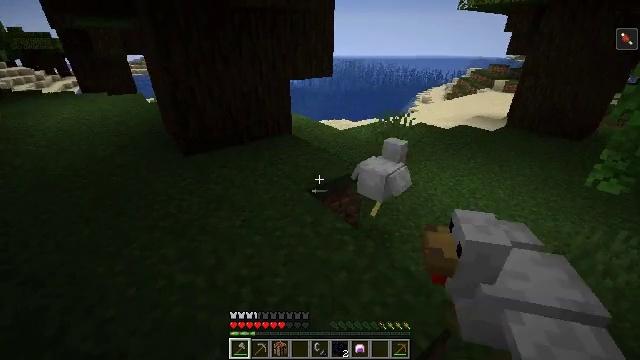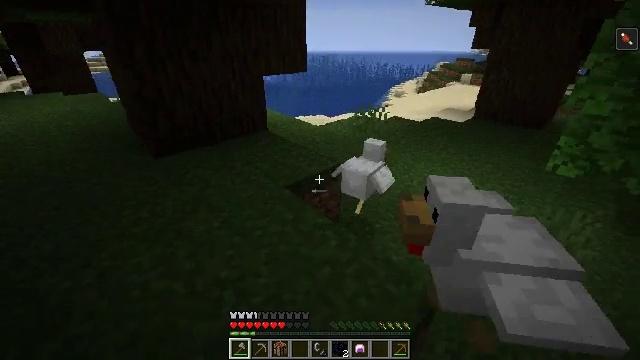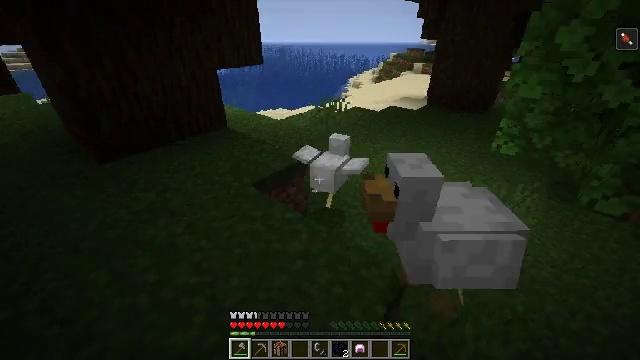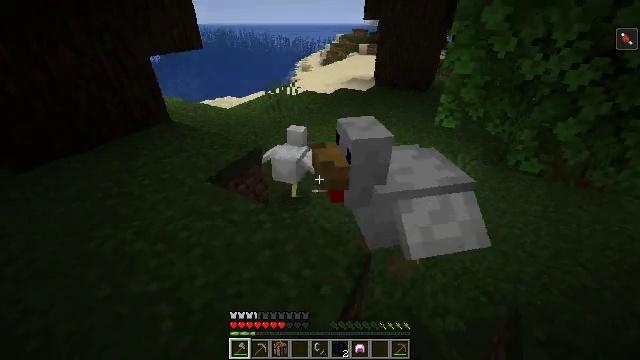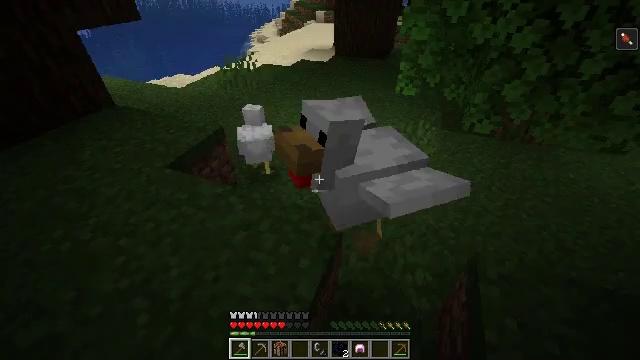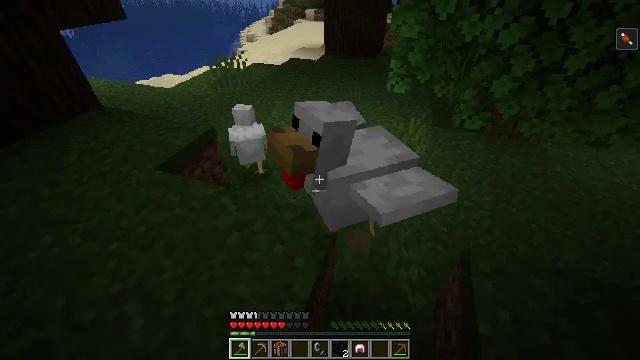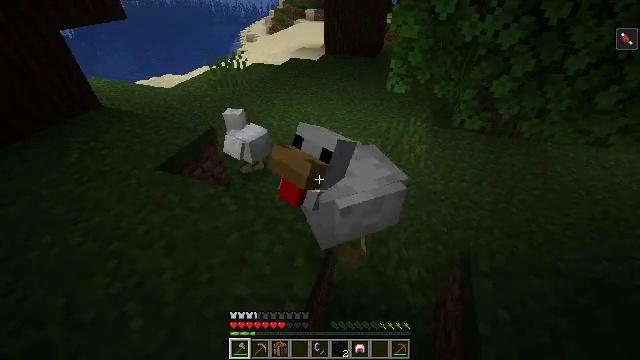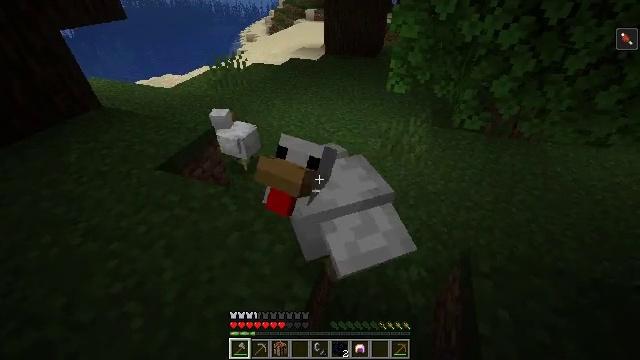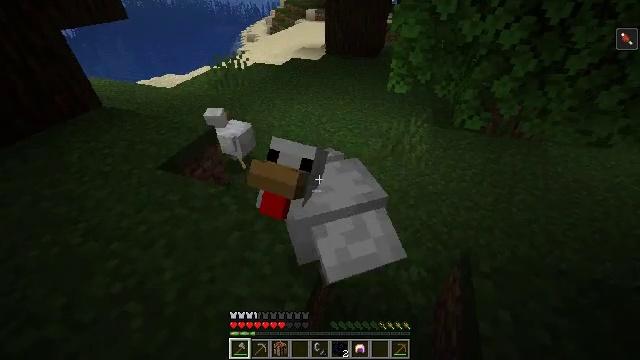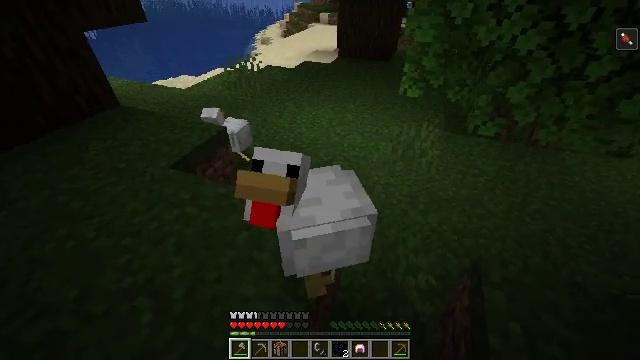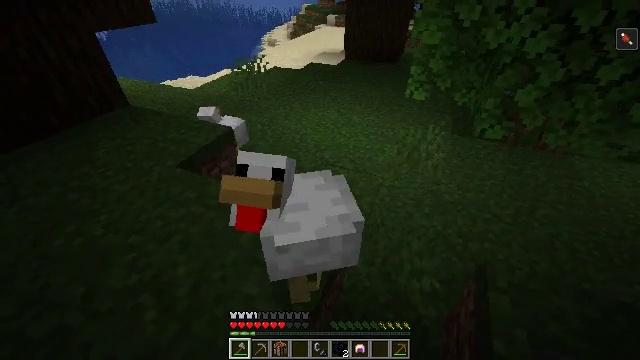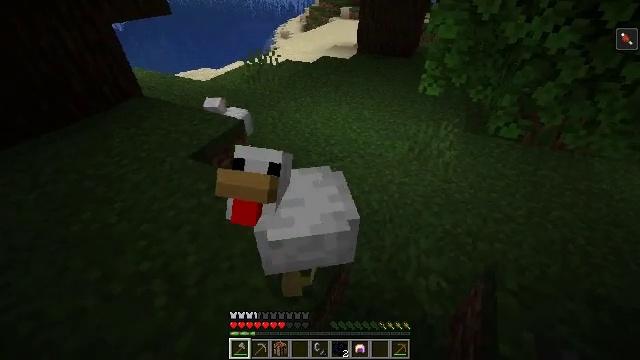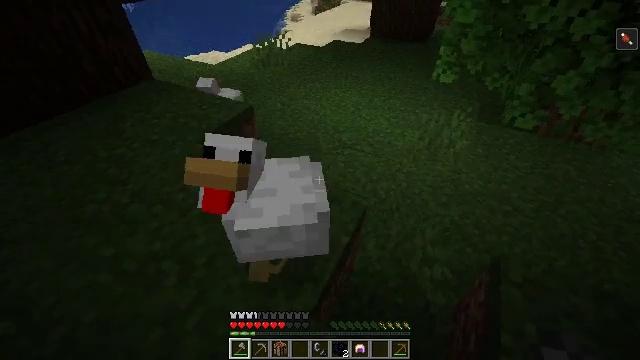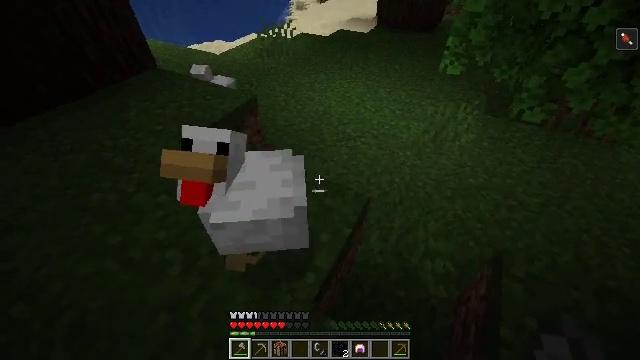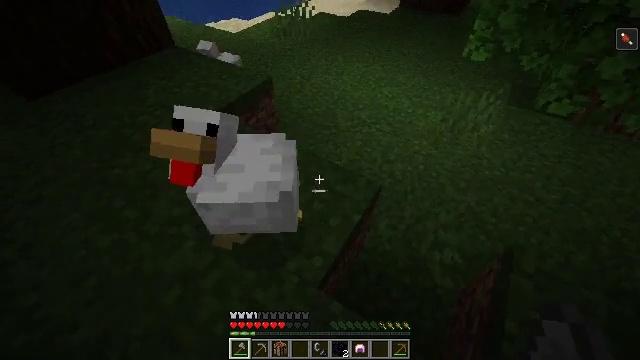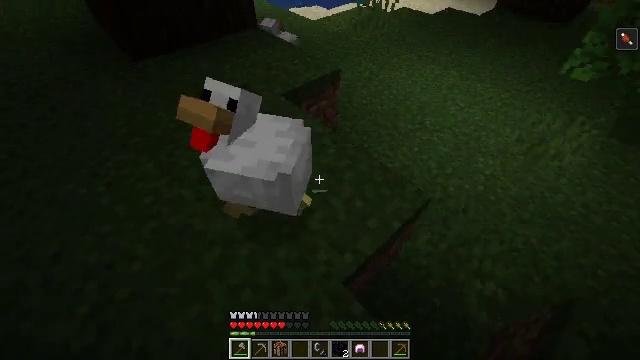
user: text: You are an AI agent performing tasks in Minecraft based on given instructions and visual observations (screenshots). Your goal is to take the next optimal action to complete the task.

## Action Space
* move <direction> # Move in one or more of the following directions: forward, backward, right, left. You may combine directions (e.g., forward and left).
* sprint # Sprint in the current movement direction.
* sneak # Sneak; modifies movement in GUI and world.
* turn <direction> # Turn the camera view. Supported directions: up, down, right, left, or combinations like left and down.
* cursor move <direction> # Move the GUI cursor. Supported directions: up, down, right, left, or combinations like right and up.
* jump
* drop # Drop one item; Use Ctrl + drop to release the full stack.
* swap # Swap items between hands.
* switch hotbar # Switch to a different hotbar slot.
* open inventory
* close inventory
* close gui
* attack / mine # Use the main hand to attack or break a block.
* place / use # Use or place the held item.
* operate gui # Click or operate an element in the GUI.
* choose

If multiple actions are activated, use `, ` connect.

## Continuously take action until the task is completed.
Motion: motion action
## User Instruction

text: Combat the chicken.
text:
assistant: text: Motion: turn right
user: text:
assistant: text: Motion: turn right and down
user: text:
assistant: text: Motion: turn right and down
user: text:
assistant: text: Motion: turn right and down
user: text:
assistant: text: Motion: turn right
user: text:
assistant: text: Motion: no_op
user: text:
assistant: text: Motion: no_op
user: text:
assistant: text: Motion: no_op
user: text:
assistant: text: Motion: turn left
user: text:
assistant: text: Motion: turn left
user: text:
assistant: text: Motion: turn left and down
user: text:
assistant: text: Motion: turn left and down
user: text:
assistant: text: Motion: turn left and down
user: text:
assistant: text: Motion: turn left and down
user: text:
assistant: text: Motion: turn left and down, attack / mine
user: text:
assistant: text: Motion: turn left and down, attack / mine
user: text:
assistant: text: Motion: turn left, attack / mine
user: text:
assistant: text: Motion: turn left
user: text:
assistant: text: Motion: no_op
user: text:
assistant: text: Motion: no_op
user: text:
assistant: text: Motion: move forward
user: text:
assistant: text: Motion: move forward
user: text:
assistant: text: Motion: move forward
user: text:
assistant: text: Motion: move forward, turn left and up
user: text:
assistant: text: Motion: move forward, turn left and up
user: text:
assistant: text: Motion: move forward, turn left
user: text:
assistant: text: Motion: move forward, turn left
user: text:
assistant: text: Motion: move forward, turn left
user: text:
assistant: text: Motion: move forward, turn left
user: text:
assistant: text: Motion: move forward, turn left